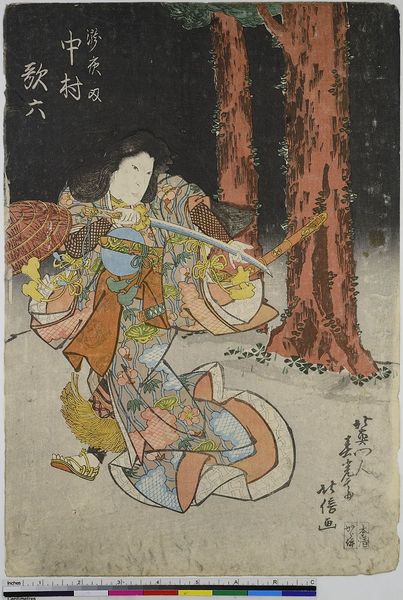
Titel: Der Schauspieler Nakamura Karoku als Takiyasha
Künstler: Shungansai Hokushin
Standort: Hamburg
Institution: Museum für Kunst und Gewerbe Hamburg
Schlagwörter: baum, blau, blätter, dunkel, gelb, braun, frau, hut, kleid, nacht, orange, schwarz, zeichen, hochformat, tanz, ärmel, natur, stamm, strauch, blatt, pflanzen, theater, holzschnitt, japan, schrift, papier, japanisch, schriftzeichen, druckgraphik, druckgrafik, schwert, waffe, degen, schuh, sandale, zeit, schauspieler, farbholzschnitt, schauspielerin, kimono, kabuki, edo, reproduktionen, schwarz#, druckerzeugnisse, bäume, sträucher, theateraufführung, ukiyo